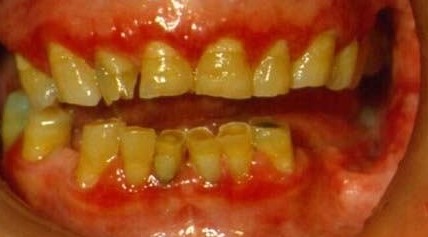
Condition: Gingivitis